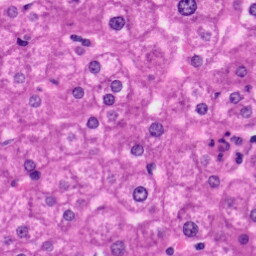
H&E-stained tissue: Liver